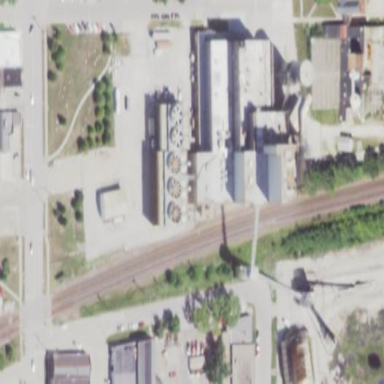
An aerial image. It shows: Building with gas-powered steam turbine generator inside.